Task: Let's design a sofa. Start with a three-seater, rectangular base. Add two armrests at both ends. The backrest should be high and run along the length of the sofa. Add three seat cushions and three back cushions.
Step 299:
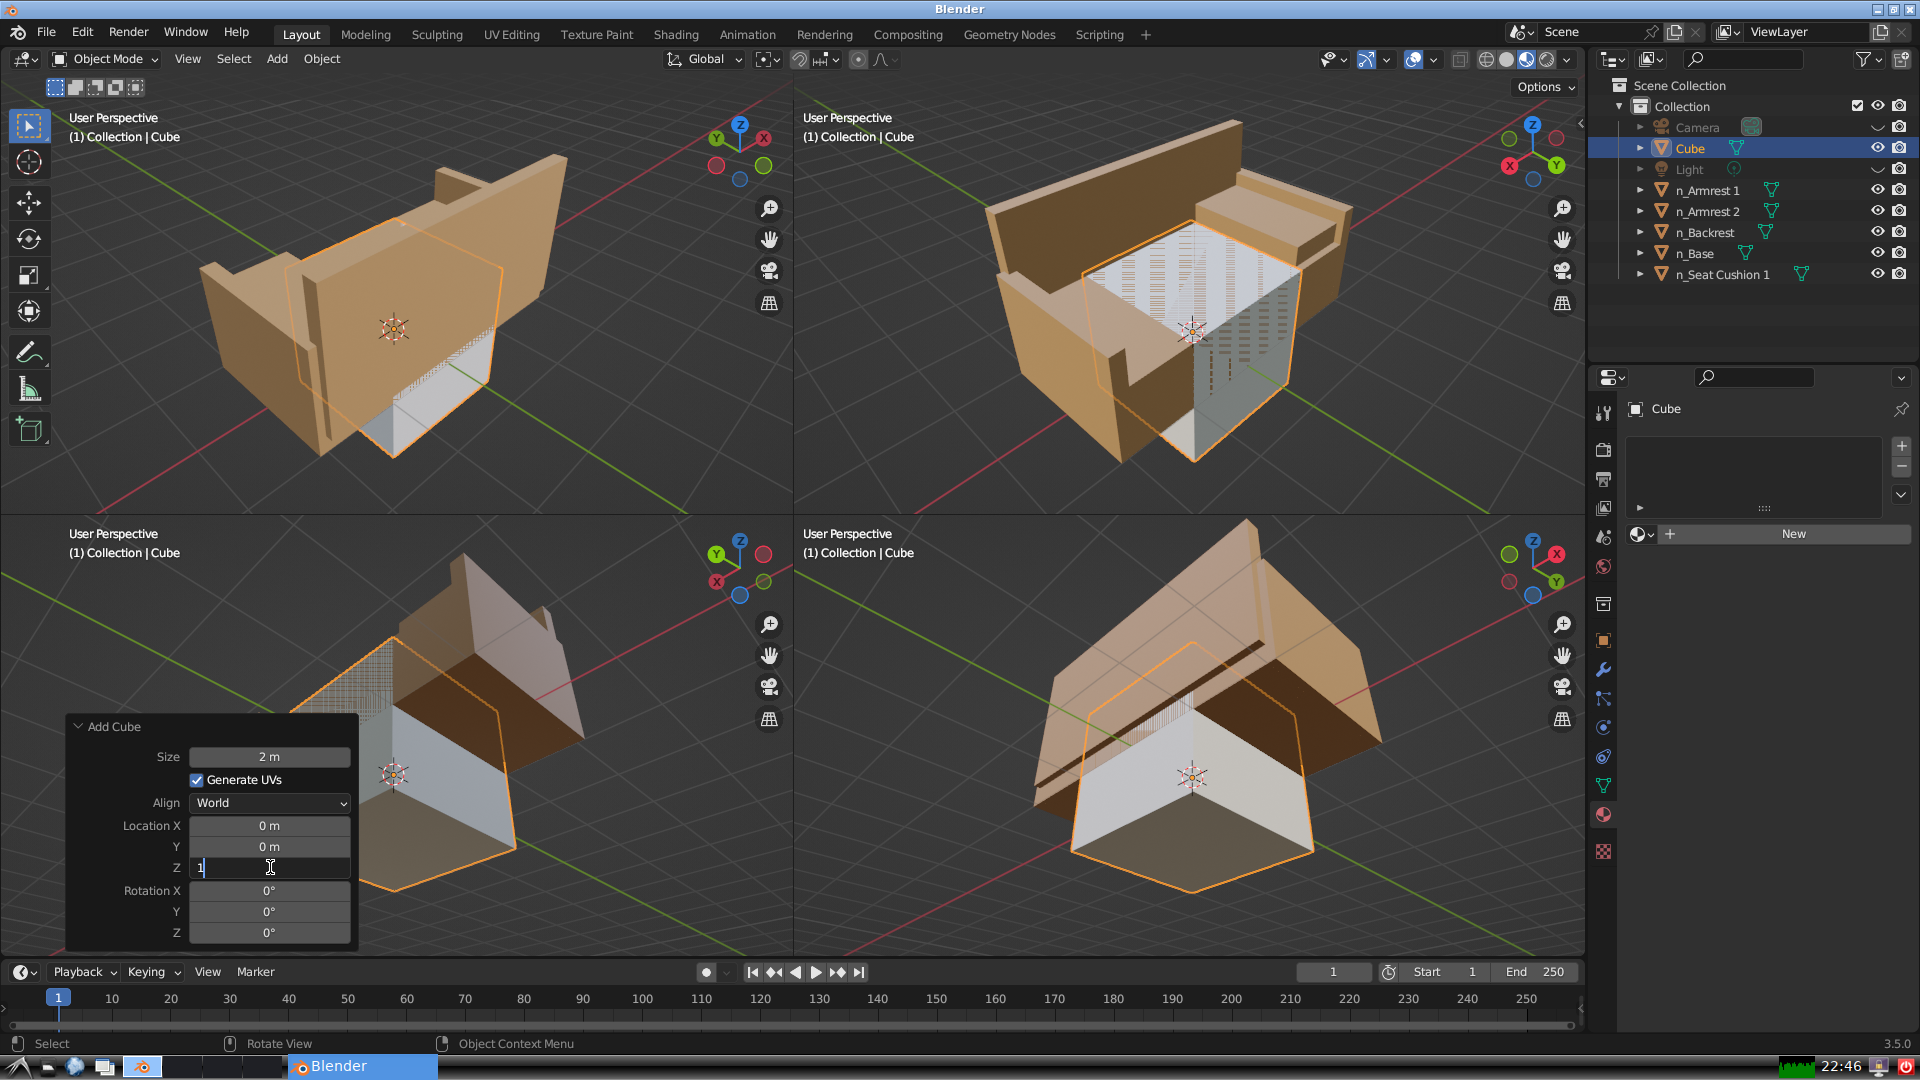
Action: {"key_press": ['Return']}